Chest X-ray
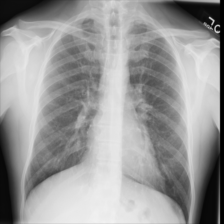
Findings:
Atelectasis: negative
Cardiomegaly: negative
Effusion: negative
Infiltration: negative
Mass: negative
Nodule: negative
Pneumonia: negative
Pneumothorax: negative
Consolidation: negative
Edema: negative
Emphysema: negative
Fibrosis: negative
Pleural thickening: negative
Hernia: negative